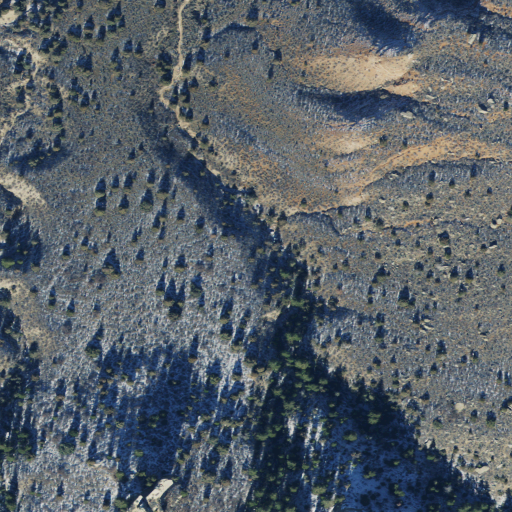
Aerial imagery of depression(s) in Utah named Castle Cove containing shrub and evergreen forest